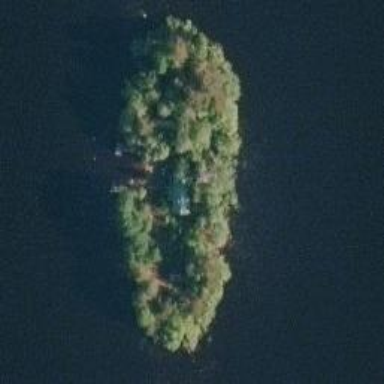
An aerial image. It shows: Island.